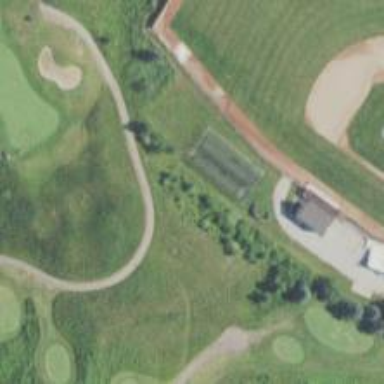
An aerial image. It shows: Path for both roads and golfers.